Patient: sex M, age 19
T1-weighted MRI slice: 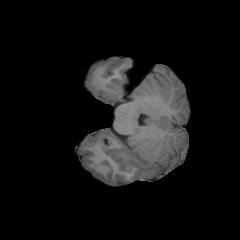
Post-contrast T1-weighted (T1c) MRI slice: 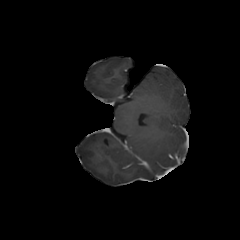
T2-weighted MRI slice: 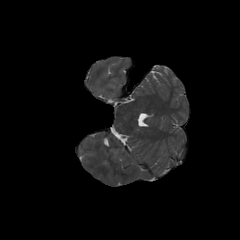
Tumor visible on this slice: no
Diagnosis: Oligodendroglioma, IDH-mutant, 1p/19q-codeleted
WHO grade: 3